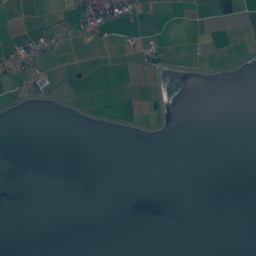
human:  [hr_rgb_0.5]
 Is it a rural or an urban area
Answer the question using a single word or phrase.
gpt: rural

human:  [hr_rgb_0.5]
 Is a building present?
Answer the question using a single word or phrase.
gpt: yes

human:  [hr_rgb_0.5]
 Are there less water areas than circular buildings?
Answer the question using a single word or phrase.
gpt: no

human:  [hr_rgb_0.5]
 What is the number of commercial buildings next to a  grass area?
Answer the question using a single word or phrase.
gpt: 15

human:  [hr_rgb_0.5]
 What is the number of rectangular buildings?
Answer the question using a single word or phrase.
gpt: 325

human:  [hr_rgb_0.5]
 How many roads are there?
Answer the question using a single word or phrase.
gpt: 69

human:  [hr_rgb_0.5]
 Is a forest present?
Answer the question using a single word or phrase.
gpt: yes

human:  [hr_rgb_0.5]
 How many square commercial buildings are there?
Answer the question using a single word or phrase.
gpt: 0

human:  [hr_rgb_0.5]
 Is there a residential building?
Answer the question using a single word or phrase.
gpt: yes

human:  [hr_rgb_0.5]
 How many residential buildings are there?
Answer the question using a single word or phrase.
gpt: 377

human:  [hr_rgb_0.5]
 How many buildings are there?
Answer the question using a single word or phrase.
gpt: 397

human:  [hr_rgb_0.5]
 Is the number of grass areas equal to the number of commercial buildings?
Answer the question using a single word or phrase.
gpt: no

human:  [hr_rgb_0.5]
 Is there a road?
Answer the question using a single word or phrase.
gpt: yes

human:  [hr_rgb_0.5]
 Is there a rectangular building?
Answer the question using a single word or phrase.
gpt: yes

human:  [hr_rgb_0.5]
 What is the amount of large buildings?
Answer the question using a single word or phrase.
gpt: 0

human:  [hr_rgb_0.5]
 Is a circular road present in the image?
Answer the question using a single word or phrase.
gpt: no

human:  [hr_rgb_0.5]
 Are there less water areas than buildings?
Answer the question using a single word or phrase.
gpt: yes

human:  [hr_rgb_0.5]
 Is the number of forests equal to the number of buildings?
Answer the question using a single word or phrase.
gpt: no

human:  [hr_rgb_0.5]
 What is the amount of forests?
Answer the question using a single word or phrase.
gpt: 8

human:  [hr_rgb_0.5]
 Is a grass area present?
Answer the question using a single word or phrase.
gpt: yes

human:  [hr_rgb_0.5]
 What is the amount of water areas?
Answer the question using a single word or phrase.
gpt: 18

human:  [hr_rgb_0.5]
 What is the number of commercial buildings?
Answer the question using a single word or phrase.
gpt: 15

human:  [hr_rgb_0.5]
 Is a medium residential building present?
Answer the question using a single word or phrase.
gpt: yes

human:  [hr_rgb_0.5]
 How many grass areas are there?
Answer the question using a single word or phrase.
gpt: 137

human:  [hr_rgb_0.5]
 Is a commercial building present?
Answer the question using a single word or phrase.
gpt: yes

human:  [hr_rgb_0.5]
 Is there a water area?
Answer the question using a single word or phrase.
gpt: yes

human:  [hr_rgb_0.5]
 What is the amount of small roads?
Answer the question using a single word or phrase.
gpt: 69

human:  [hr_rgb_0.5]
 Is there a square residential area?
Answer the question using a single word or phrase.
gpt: no

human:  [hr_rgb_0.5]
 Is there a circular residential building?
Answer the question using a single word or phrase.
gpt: yes

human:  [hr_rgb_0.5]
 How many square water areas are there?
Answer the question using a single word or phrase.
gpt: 4

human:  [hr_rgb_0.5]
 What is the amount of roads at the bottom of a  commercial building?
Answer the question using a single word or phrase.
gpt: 50

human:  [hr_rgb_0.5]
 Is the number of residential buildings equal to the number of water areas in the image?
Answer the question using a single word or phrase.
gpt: no

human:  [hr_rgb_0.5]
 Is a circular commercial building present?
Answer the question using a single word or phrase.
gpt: no

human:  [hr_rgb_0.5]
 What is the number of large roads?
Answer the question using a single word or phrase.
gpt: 0

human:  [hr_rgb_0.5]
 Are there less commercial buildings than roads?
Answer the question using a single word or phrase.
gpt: yes

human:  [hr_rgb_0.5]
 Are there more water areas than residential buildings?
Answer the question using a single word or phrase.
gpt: no

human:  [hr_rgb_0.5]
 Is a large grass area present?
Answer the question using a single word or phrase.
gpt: yes

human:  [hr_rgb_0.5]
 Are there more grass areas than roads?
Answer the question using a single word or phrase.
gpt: yes

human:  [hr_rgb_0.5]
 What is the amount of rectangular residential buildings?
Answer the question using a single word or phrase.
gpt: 234

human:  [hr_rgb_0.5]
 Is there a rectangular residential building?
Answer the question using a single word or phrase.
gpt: yes

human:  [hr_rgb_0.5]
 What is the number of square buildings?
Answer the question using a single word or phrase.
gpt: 1

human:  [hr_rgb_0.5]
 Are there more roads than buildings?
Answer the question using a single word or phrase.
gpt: no

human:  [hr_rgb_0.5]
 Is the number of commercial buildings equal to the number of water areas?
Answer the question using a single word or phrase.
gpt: no

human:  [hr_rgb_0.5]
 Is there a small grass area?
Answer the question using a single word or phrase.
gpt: yes

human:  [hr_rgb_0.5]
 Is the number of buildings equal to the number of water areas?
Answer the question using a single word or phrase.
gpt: no

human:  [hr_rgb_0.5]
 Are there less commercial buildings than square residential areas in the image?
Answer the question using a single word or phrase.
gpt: no

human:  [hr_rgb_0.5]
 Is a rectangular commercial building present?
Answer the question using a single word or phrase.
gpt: yes

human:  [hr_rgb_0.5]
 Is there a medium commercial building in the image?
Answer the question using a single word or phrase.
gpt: no

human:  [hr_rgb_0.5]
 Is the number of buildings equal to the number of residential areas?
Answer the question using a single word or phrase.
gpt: no

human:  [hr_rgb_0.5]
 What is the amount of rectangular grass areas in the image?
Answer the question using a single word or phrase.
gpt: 9

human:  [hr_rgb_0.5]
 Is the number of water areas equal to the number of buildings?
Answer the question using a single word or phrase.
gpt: no

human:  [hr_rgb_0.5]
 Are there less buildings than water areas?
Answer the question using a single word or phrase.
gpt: no

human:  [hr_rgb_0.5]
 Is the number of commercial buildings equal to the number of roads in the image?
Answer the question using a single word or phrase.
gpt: no

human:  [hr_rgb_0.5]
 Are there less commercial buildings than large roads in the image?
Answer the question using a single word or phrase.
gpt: no

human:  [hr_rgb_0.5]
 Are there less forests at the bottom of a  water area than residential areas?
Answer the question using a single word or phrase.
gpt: no

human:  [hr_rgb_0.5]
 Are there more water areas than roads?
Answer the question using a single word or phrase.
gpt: no

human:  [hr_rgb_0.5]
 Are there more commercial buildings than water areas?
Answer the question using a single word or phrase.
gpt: no

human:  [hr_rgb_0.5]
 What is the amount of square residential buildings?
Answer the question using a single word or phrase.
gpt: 1

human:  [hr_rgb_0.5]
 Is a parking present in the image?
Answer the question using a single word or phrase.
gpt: yes

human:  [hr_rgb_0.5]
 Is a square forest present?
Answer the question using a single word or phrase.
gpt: no

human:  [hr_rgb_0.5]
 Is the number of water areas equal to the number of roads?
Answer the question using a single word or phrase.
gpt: no

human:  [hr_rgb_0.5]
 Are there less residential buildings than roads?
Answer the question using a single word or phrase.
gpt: no

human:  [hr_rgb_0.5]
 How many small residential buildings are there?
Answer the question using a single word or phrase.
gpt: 374

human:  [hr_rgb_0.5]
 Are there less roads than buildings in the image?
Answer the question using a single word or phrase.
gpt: yes